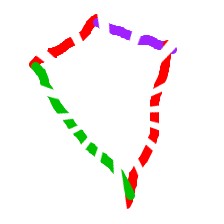
Shape: kite